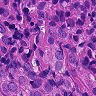
Metastatic tissue present: yes